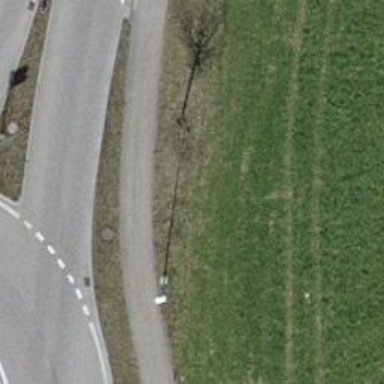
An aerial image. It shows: Cycleway.